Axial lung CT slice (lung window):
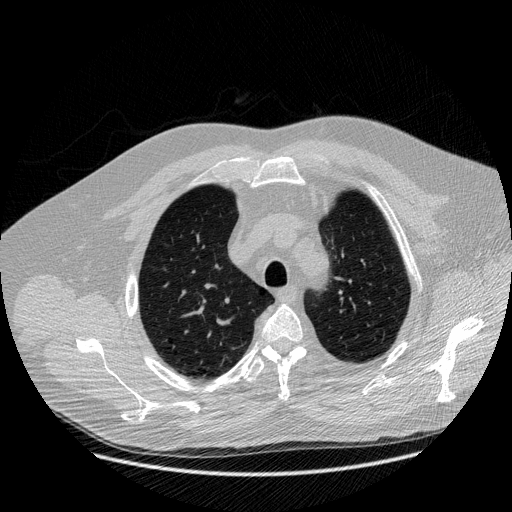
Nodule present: no